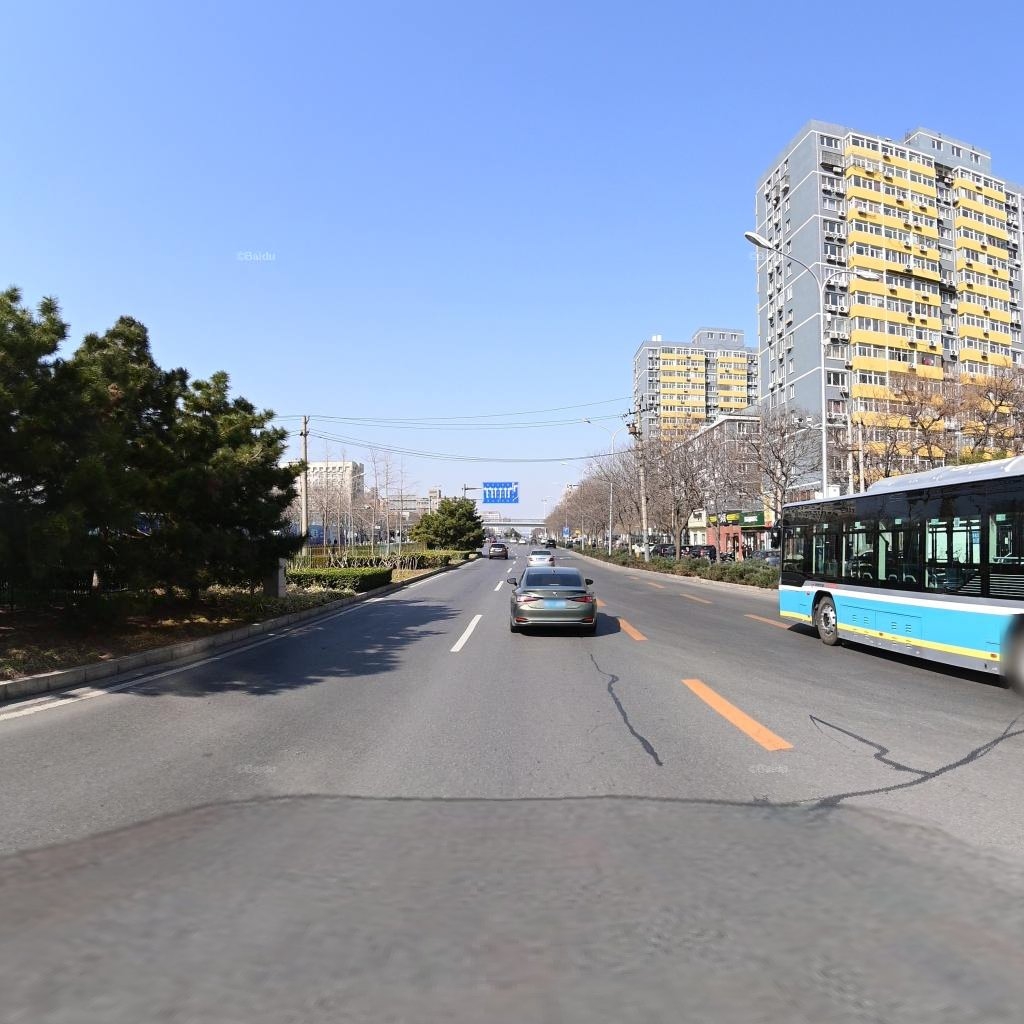
Region: Haidian
Road damage annotations: longitudinal patch, transverse patch, longitudinal patch